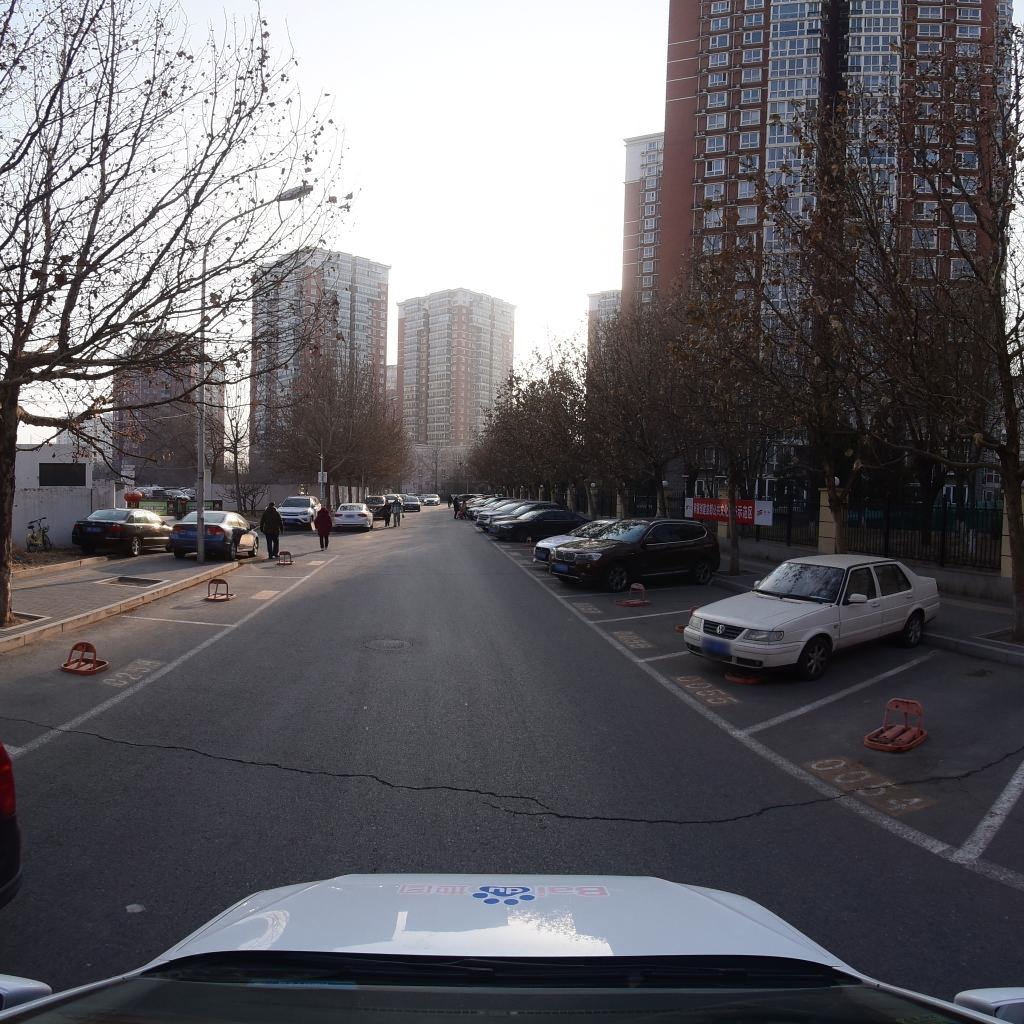
Region: Fengtai
Road damage annotations: transverse crack, manhole cover